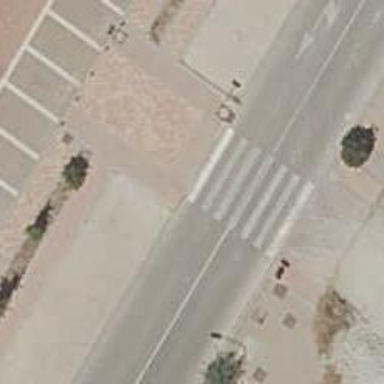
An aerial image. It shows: Zebra crossing on the road.